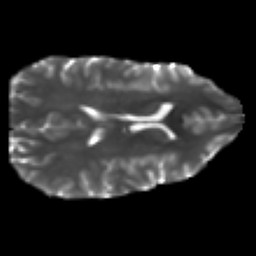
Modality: T2w
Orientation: axial
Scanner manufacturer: ge
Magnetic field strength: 3 T
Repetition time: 7.98 s
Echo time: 0.0701 s